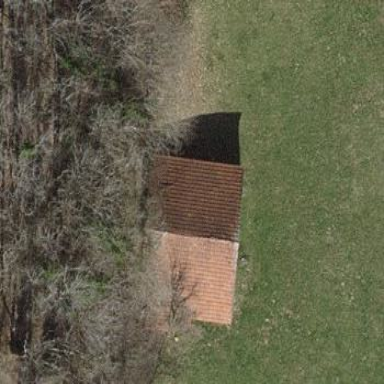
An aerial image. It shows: Cowshed building.